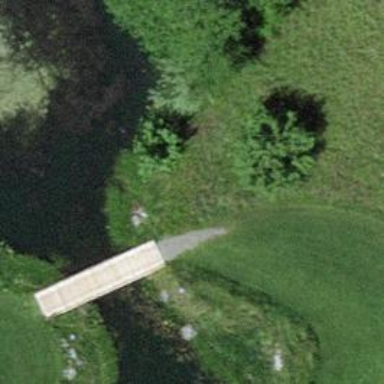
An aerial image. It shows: Path designated for golf carts.